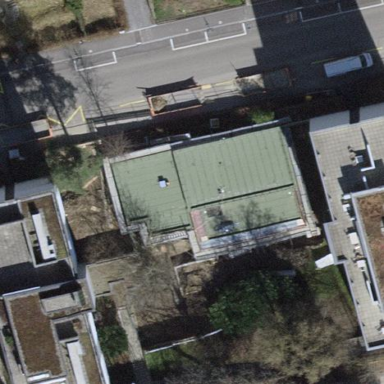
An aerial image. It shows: Hospital building.